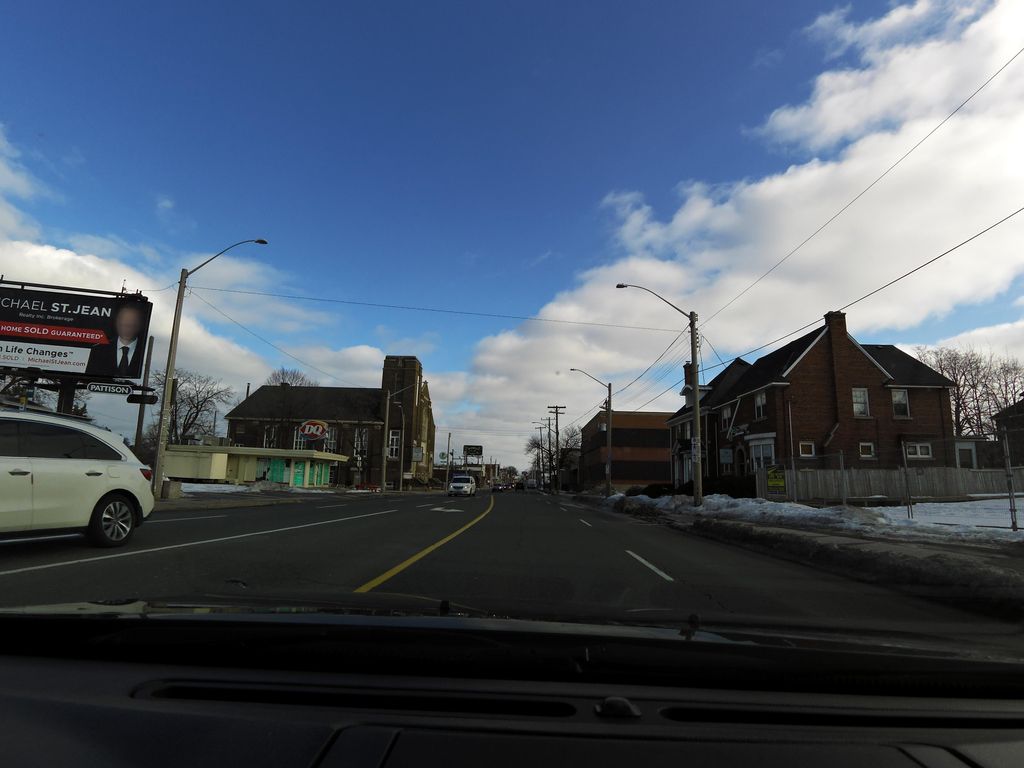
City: hamilton